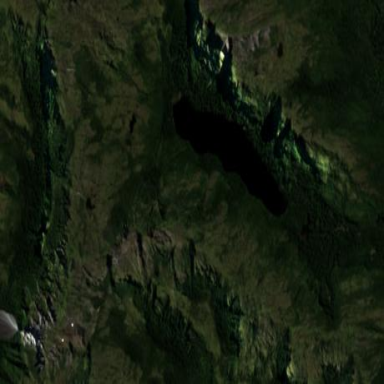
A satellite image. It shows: Beautiful lake surrounded by nature.